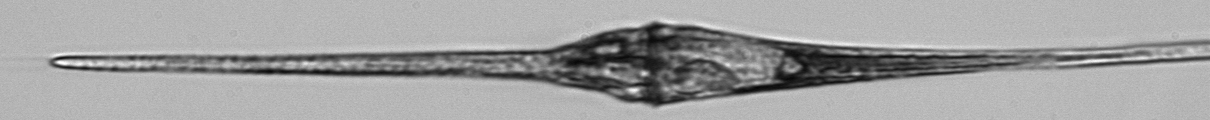
Label: Tripos_fusus